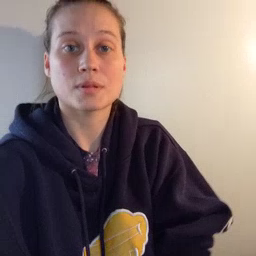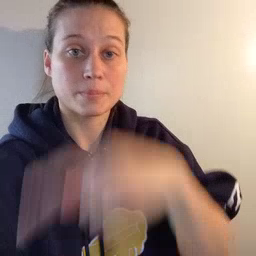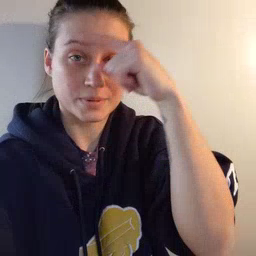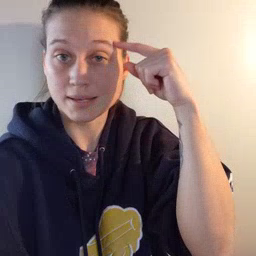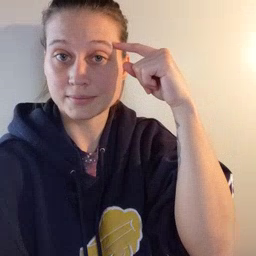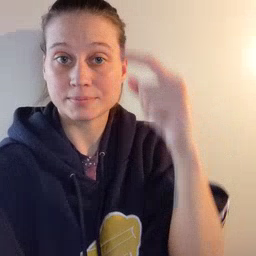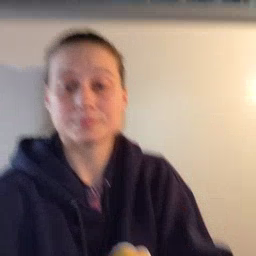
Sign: black